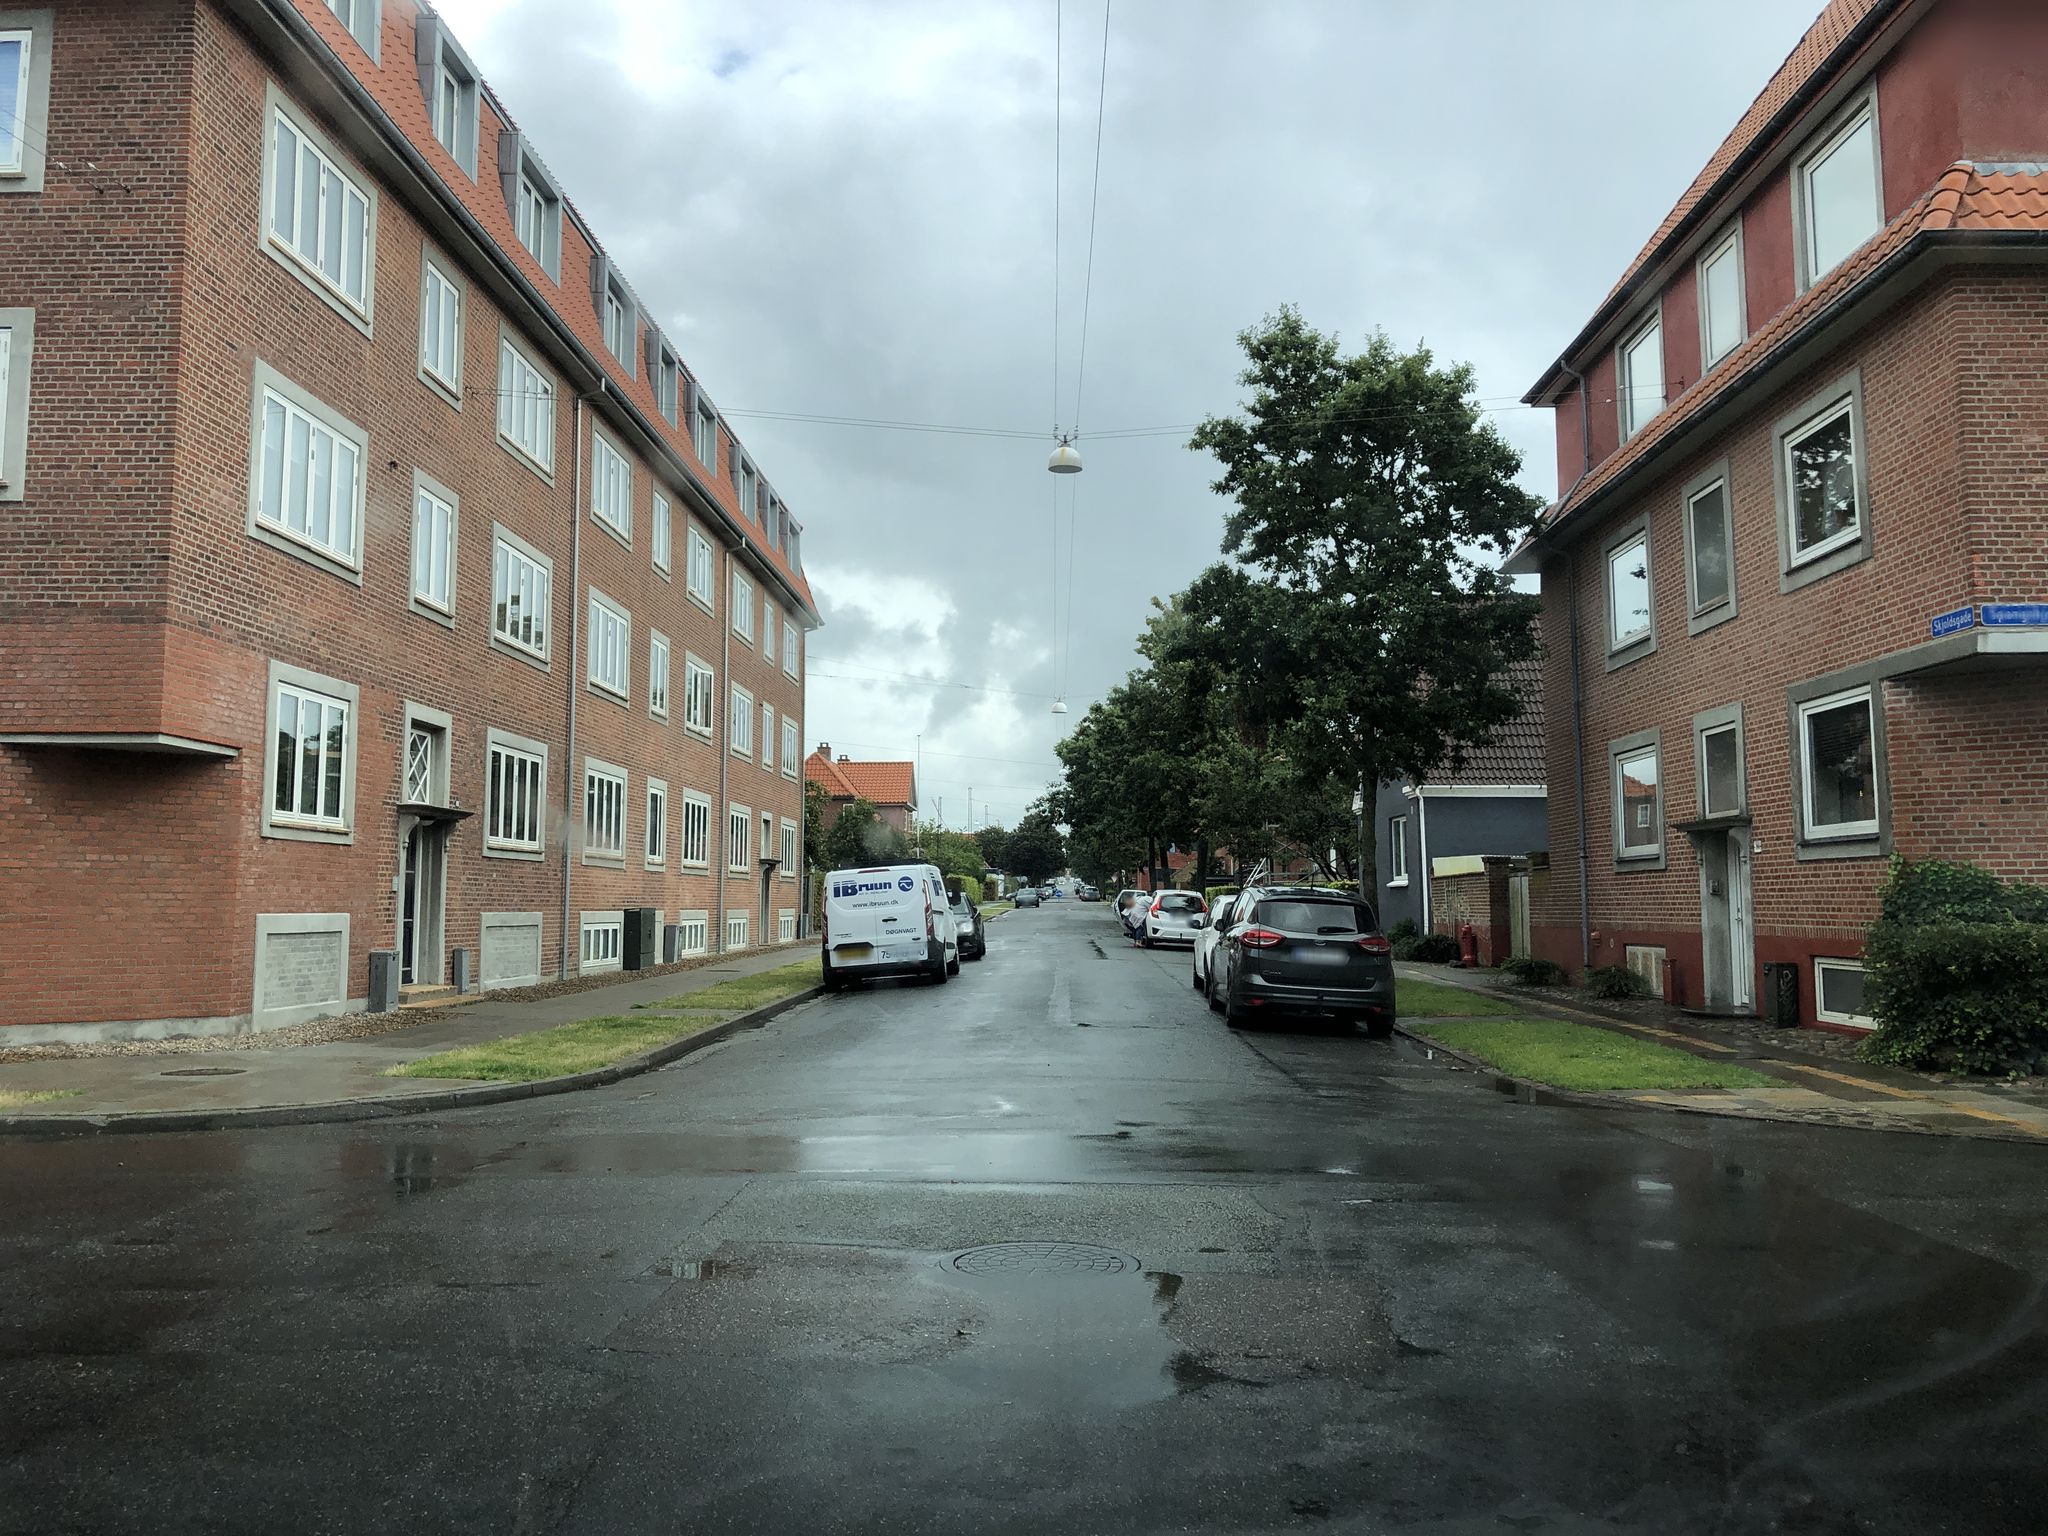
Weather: rainy
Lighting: day
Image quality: good
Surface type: driving surface
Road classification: residential
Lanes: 2
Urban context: dense urban cluster
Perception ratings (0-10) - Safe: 5.91, Lively: 7.68, Beautiful: 4.91, Boring: 1.58, Depressing: 1.89, Wealthy: 8.17